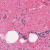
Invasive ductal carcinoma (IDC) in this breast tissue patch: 0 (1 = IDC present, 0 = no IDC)